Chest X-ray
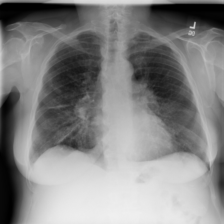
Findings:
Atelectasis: negative
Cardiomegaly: negative
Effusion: negative
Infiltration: positive
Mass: negative
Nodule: positive
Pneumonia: negative
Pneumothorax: negative
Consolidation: negative
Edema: negative
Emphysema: negative
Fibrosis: negative
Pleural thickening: negative
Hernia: negative